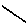
Label: line